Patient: sex M, age 47
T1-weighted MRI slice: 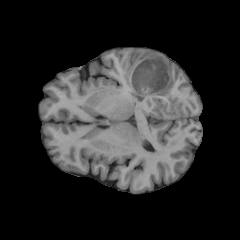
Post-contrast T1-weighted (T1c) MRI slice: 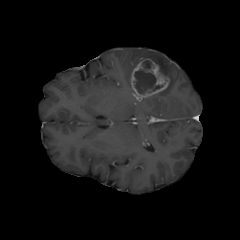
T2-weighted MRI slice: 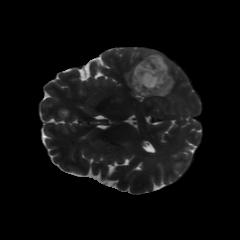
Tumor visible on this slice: yes
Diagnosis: Glioblastoma, IDH-wildtype
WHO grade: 4